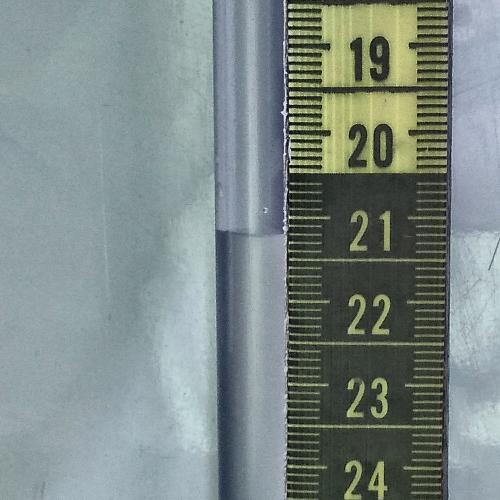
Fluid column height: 21.2 cm